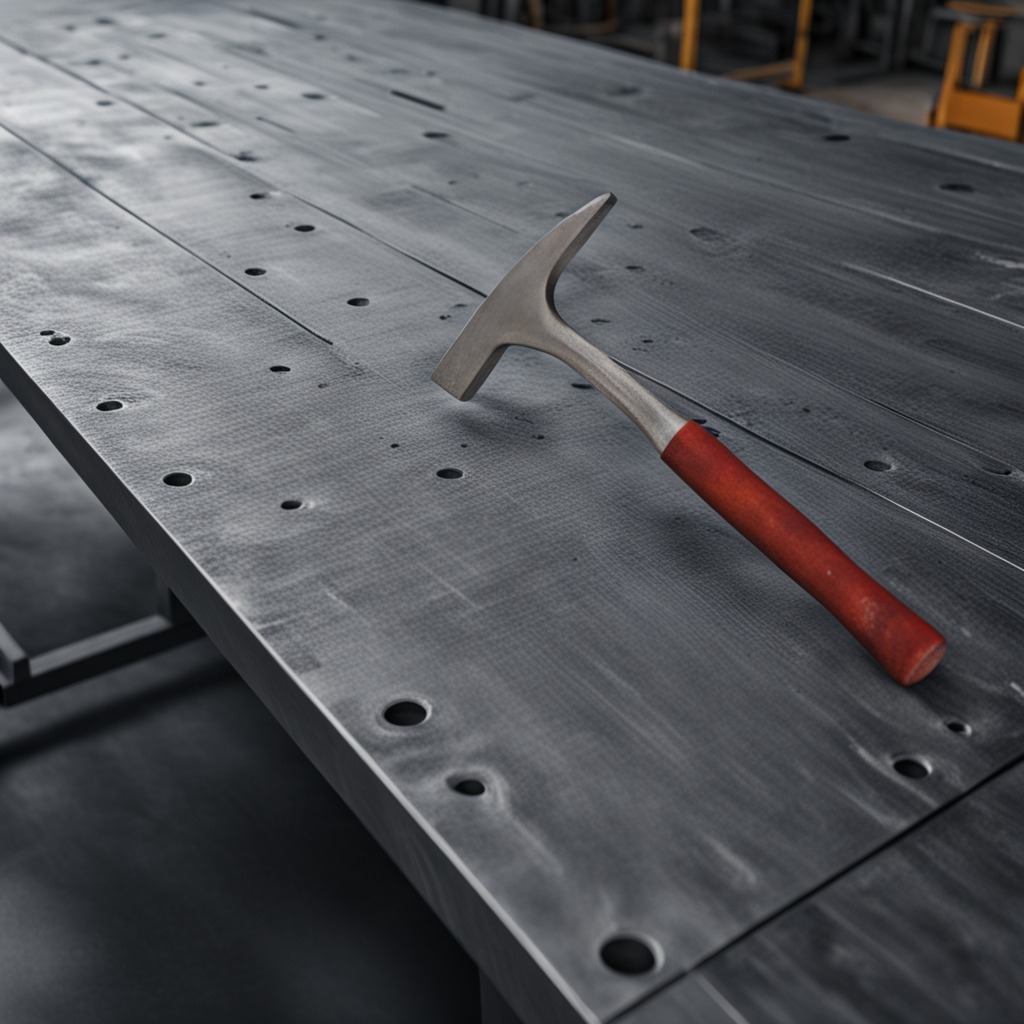
A hammer is lying on a cold steel table in a mining workshop.